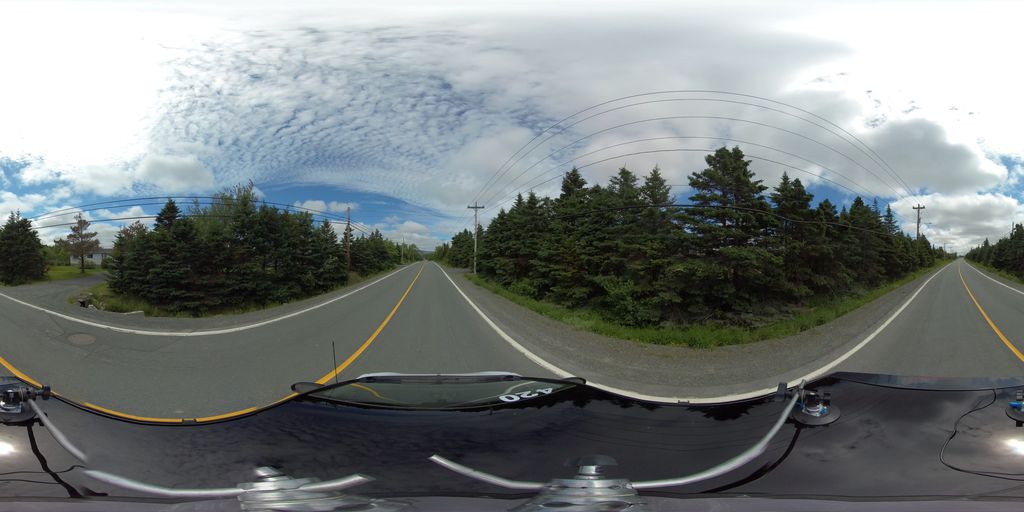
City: st_johns